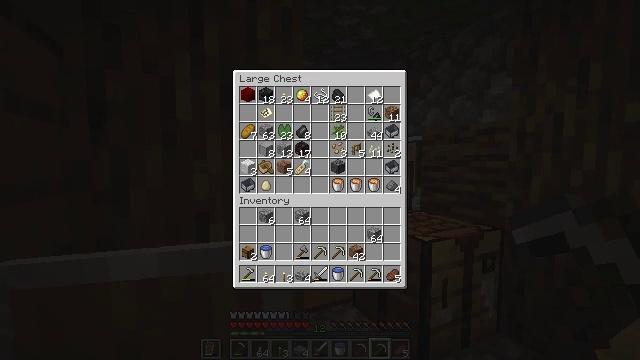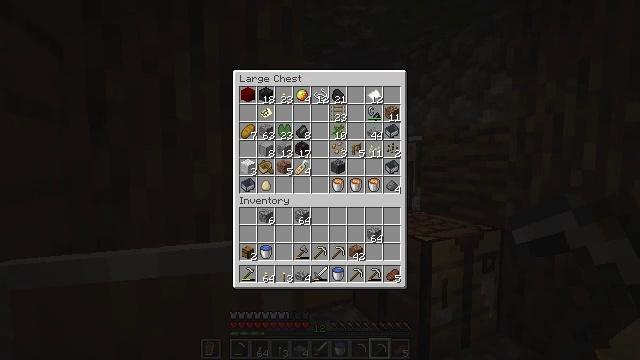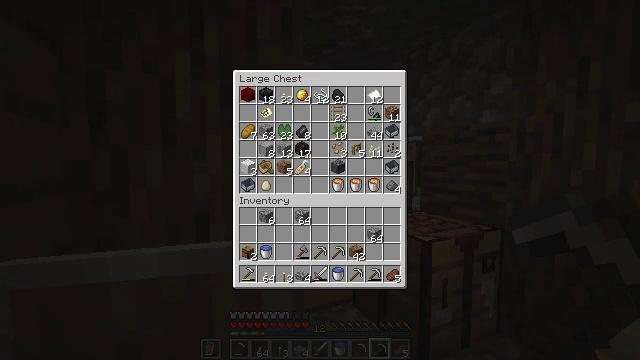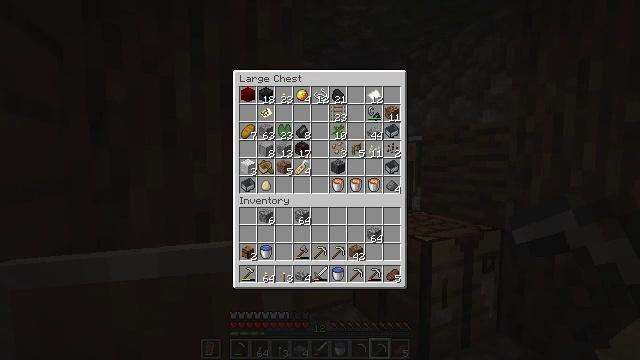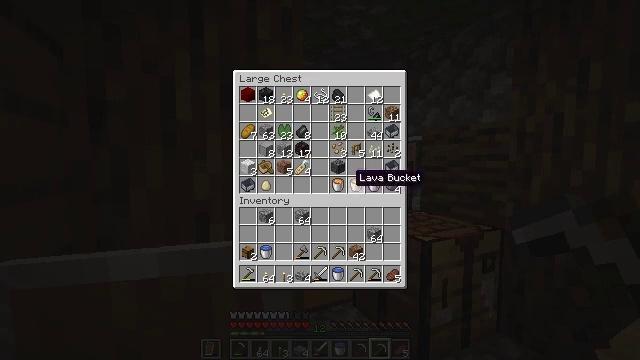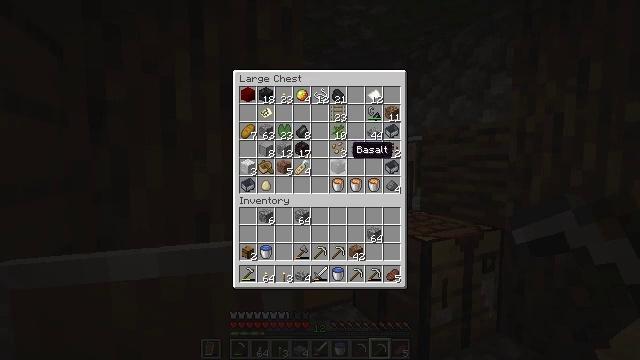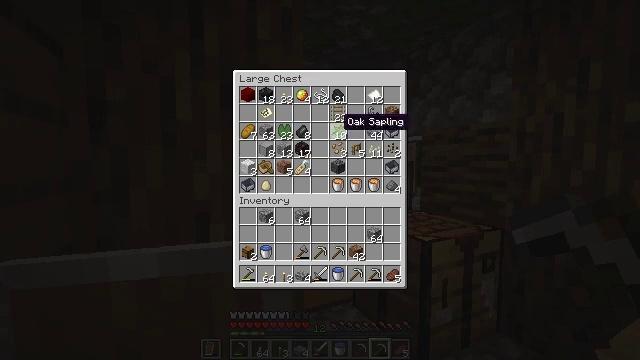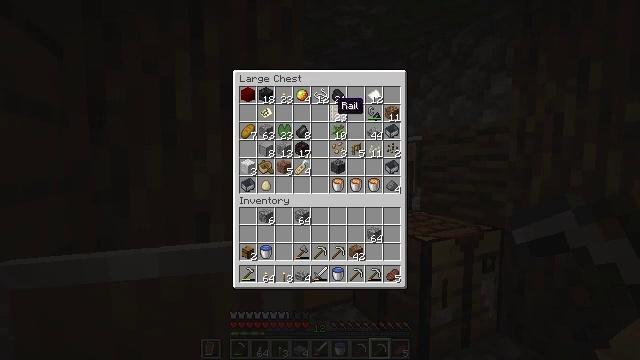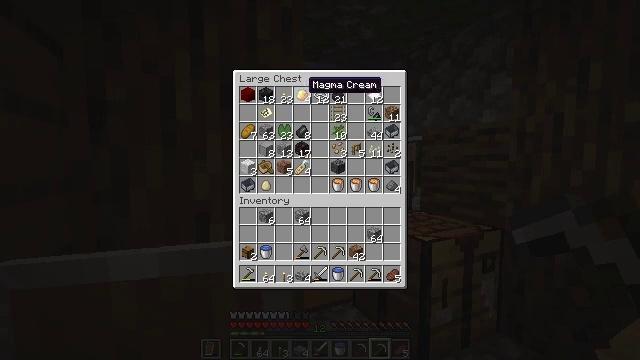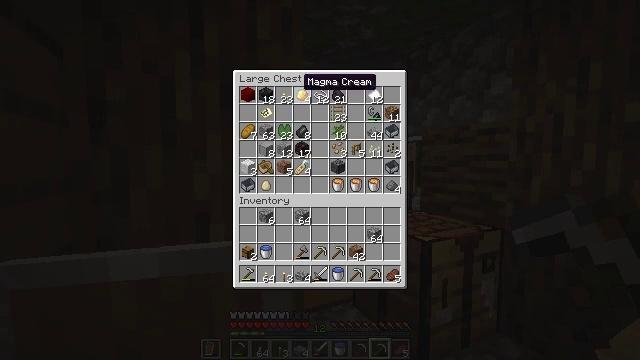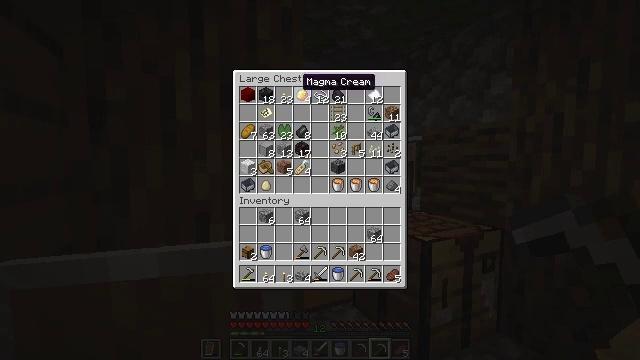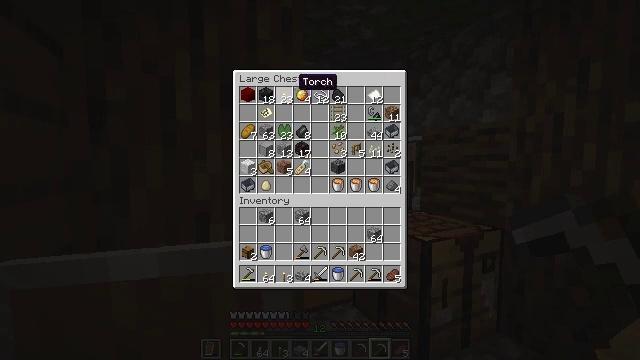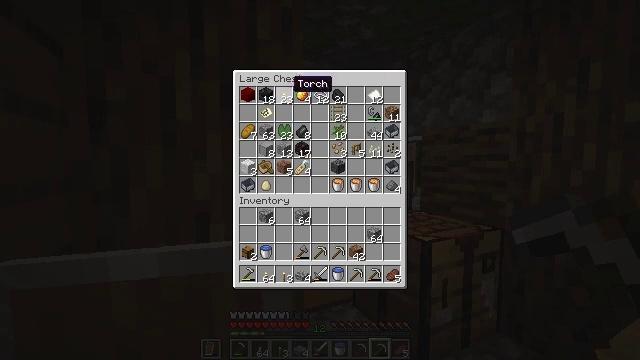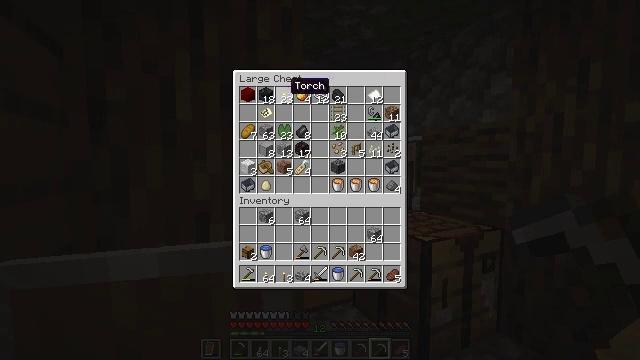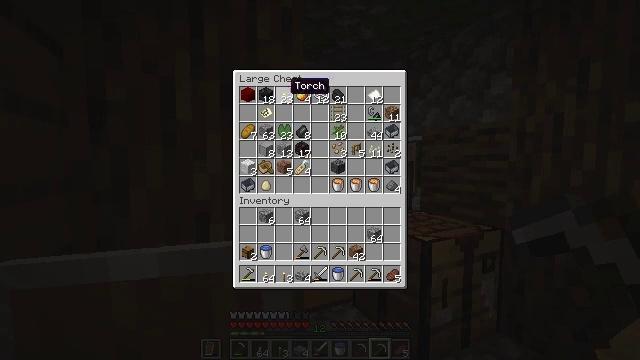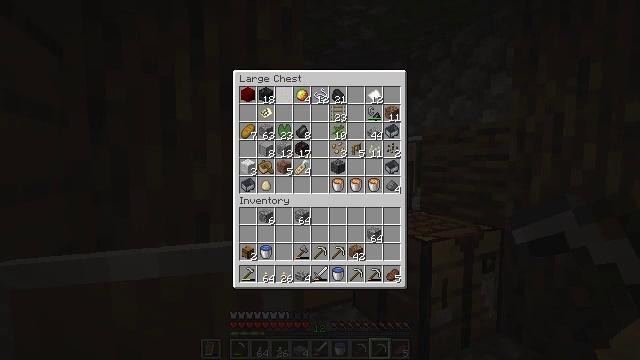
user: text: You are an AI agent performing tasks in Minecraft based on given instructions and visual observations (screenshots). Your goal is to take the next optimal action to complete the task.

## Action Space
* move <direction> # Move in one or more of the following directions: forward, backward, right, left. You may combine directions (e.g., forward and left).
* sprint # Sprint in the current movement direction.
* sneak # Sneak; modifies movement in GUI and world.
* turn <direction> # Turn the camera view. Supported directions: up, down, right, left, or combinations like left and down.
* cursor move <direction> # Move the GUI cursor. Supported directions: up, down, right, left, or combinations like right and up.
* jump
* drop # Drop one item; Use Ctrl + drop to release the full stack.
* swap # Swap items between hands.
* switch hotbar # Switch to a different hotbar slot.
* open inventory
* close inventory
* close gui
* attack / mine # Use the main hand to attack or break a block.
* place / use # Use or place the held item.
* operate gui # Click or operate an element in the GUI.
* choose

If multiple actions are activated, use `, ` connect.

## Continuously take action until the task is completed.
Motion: motion action
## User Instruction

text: Mine potatoes from the farmland.
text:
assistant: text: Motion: no_op
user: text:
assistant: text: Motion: no_op
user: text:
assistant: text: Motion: no_op
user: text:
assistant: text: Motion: turn up
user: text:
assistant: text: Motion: turn up
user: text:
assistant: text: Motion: turn left and up
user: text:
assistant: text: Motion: sneak, turn up
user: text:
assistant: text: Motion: sneak, turn left and up
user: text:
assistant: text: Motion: sneak
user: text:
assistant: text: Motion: sneak
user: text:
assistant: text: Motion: sneak
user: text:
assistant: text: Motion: sneak
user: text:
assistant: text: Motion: sneak
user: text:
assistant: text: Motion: sneak
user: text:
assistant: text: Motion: sneak, use / place
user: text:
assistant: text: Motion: sneak, use / place
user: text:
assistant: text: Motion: sneak
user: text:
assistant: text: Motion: sneak
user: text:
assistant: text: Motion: sneak
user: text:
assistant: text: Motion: sneak
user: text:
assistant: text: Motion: sneak
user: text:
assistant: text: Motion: sneak
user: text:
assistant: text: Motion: sneak
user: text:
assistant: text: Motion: close inventory
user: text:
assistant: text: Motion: close inventory
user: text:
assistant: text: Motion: no_op
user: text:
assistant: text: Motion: turn down
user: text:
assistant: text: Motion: move back, turn down
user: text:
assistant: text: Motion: move back, turn left and down
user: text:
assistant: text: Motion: move back, turn left and down